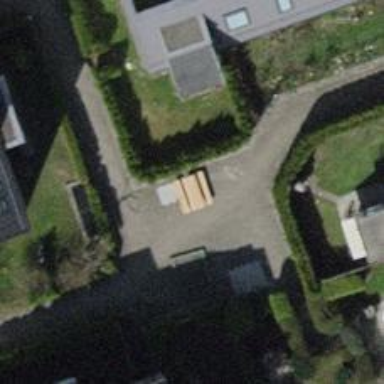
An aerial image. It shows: Picnic table located in leisure land area.